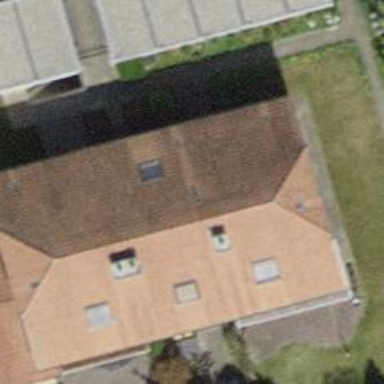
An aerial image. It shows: Residential building with half-hipped roof shape.